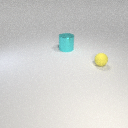
small yellow rubber sphere in front of large cyan metal cylinder